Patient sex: M
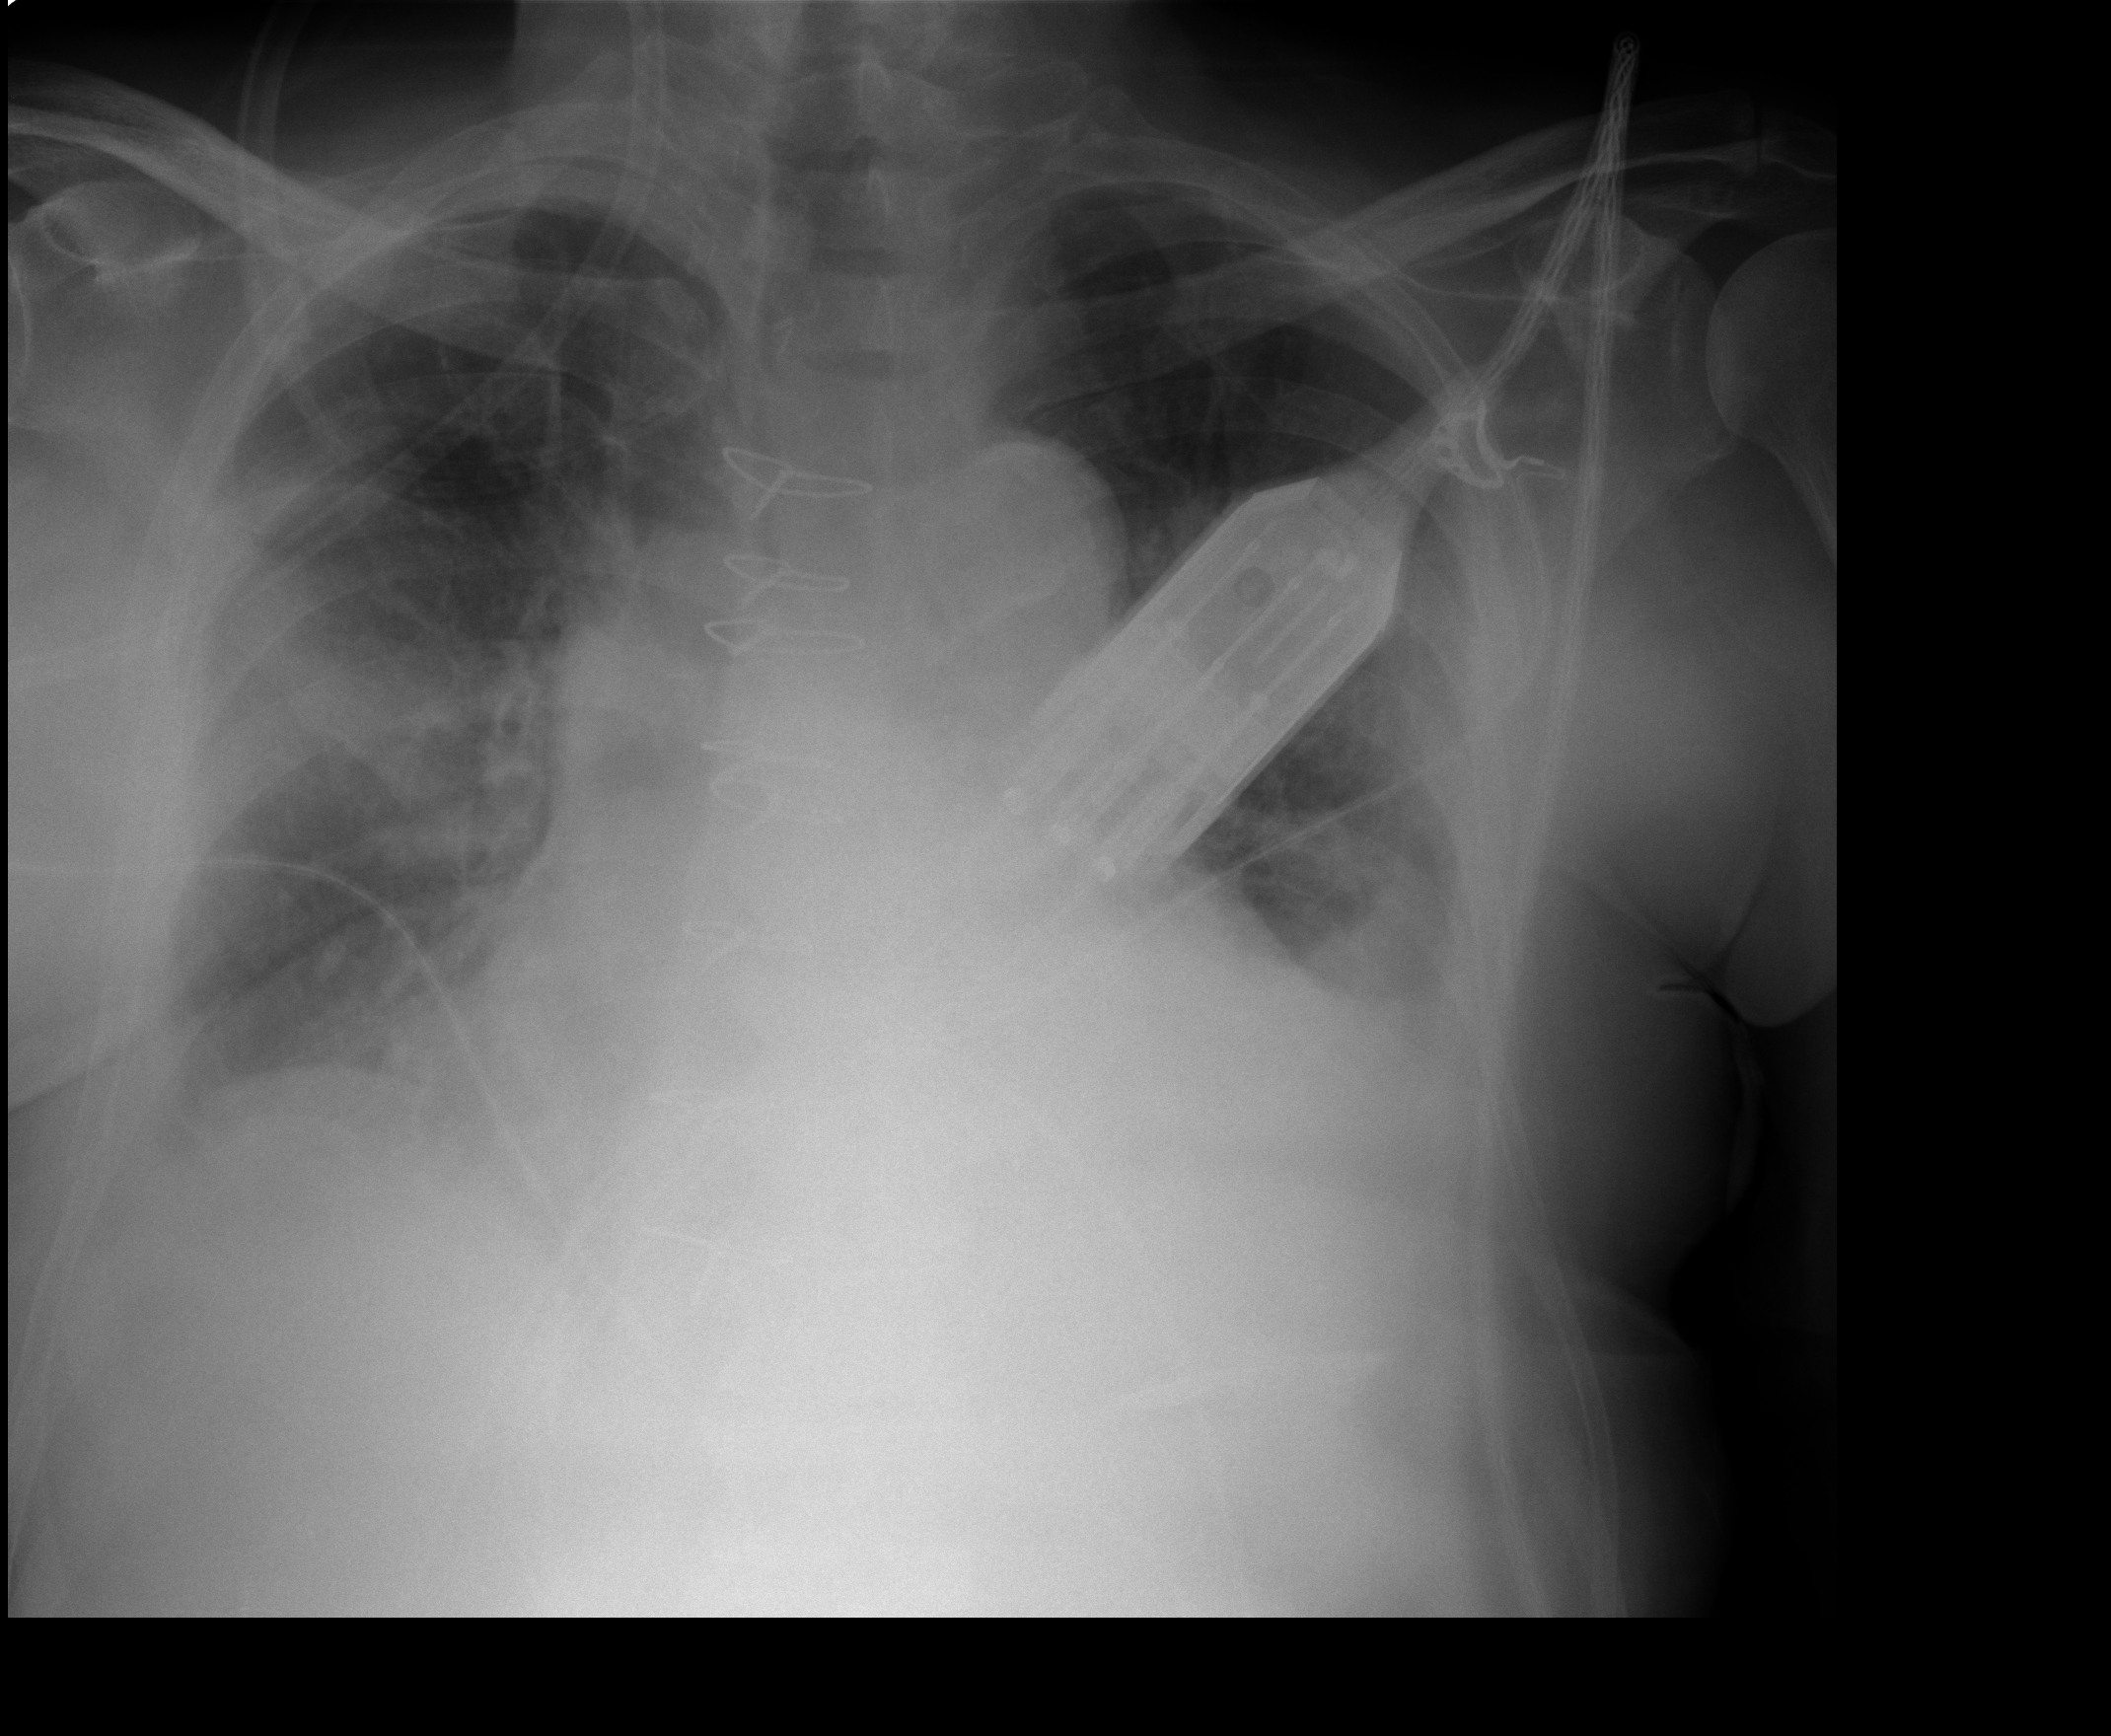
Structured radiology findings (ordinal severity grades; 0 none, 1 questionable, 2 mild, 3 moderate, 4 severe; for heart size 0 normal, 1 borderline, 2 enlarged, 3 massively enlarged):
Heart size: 2
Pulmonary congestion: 3
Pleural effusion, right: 3
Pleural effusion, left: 2
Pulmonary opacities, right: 1
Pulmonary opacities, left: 2
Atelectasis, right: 3
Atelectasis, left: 2